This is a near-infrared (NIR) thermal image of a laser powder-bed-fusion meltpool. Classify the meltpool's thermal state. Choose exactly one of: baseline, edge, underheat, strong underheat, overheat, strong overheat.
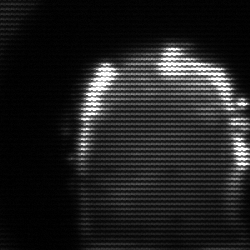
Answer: baseline